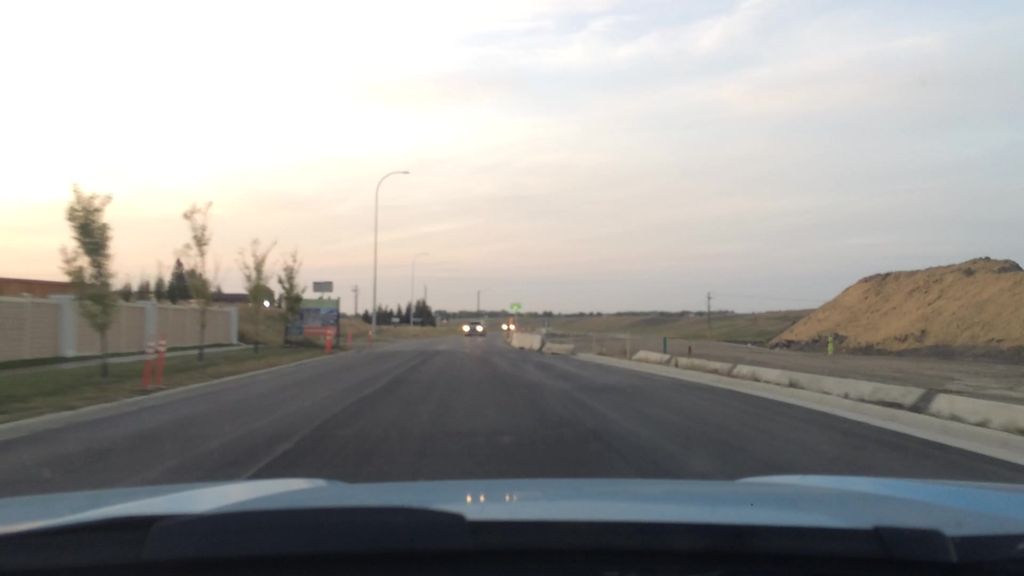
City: calgary